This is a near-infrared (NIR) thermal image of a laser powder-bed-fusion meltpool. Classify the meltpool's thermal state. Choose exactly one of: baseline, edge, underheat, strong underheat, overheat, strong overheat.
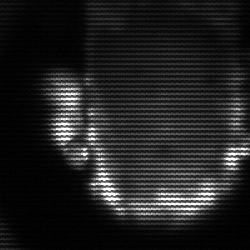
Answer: baseline